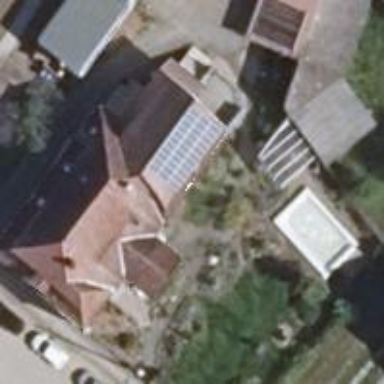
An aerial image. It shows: Beautiful villa.